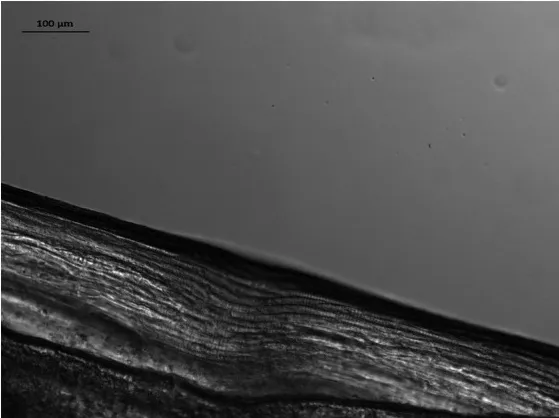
Longitudinal cuticular ridges of Dirofilaria repens adult in detail.
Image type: radiology (ultrasound)